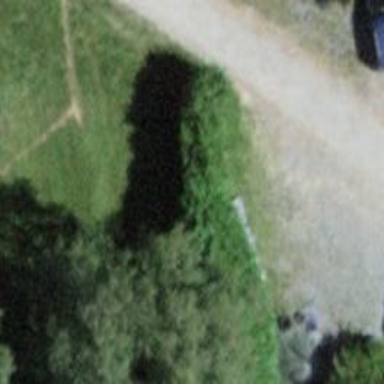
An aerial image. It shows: Hedge acting as barrier.